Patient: sex M, age 55
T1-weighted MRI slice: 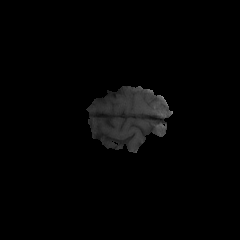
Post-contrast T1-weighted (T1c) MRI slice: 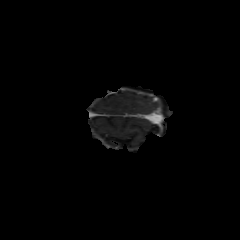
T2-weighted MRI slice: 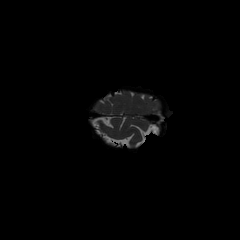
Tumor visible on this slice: no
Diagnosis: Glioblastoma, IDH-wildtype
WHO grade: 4